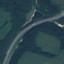
Label: Highway